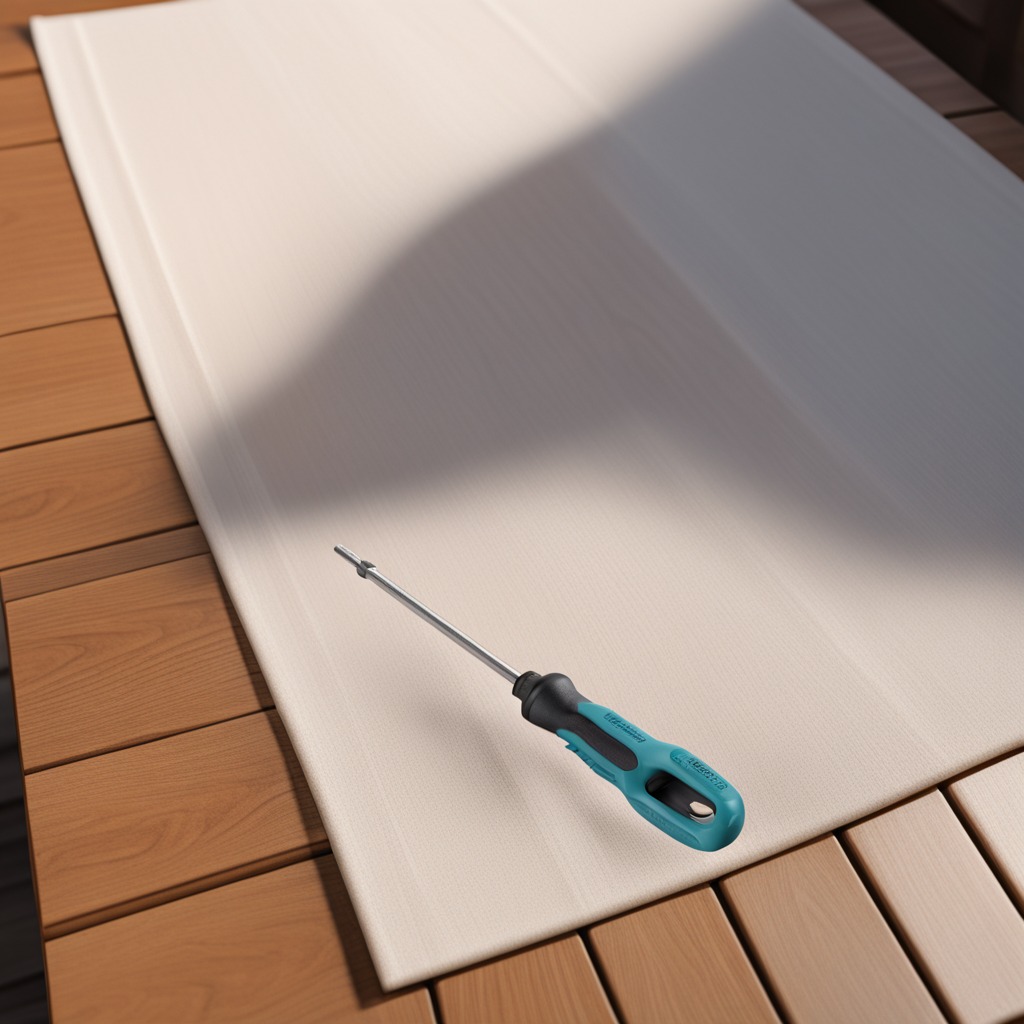
A screwdriver lying on a wooden table in an outdoor workshop during daytime bright natural light soft shadows worn but beneath the cloth